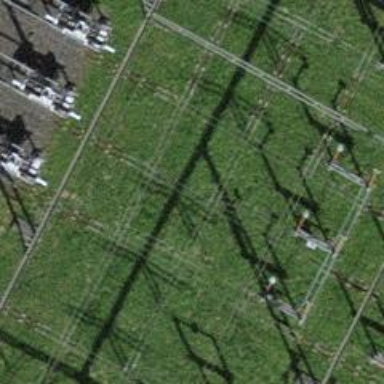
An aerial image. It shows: Busbar power line with 3 cables.